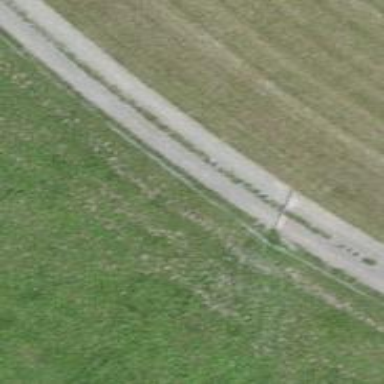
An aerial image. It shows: Track road with grade1 tracktype. The road has concrete lanes.